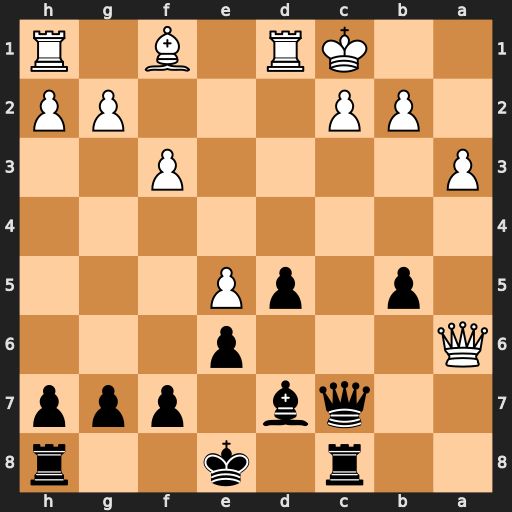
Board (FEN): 2r1k2r/2qb1ppp/Q3p3/1p1pP3/8/P4P2/1PP3PP/2KR1B1R
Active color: b
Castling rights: k
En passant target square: -
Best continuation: Qxc2#